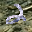
Label: 2